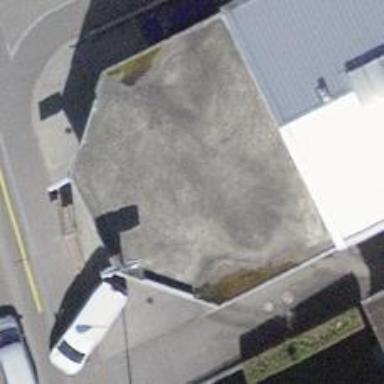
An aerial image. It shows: Fuel station.